Interaction volume radius: 5 \u00c5
Interaction volume height: 15 \u00c5
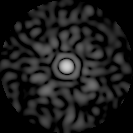
Disorder parameter: 0.8345